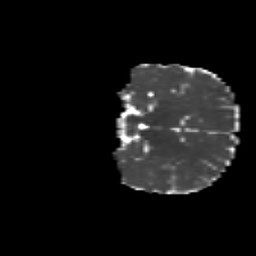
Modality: MD
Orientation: coronal
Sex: female
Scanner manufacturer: siemens
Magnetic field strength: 3 T
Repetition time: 5 s
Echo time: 0.071 s